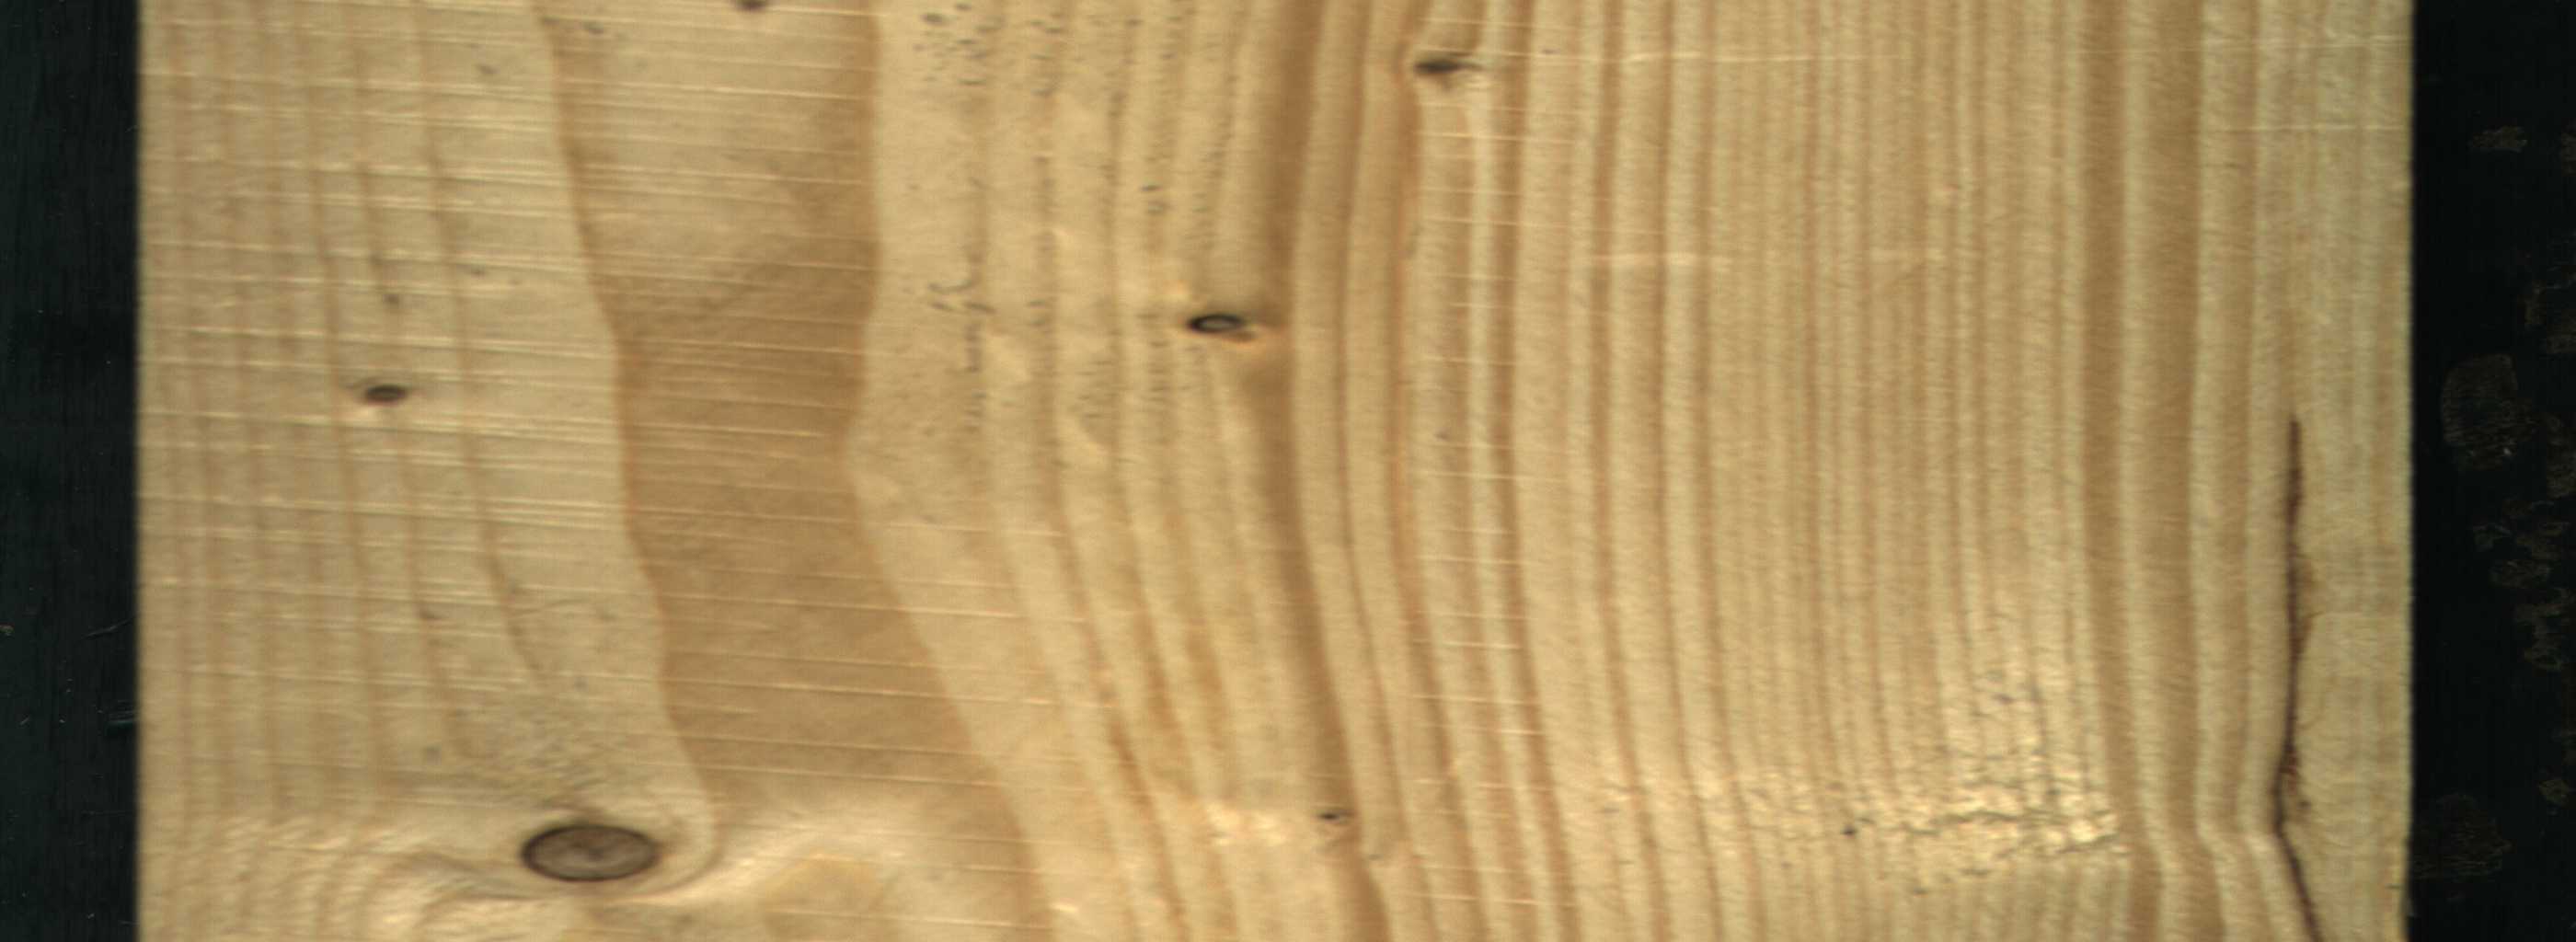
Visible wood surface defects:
Crack
Dead_Knot
Dead_Knot
Live_Knot
Live_Knot
Live_Knot